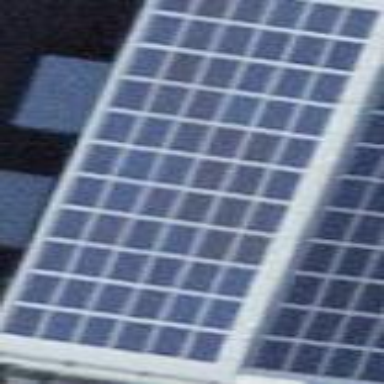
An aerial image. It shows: Solar power generator using photovoltaic panels.